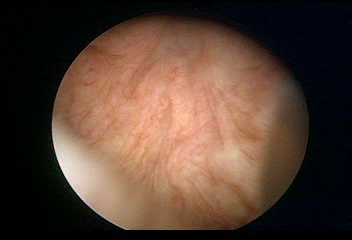
Modality: WLC
Class: Normal mucosa
Bladder cancer association: No